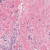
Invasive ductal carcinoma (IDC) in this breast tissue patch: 0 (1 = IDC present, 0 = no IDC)